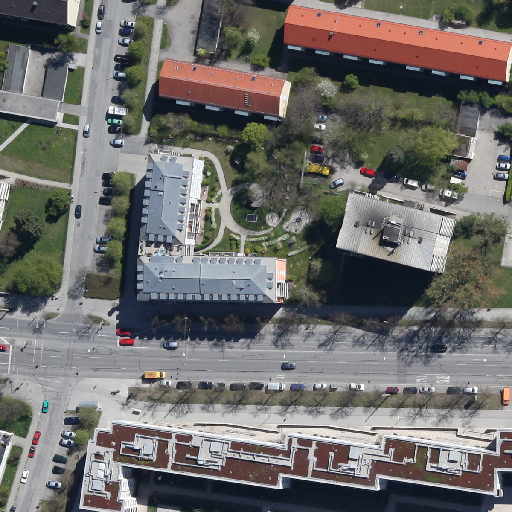
Referring expression: bikeway